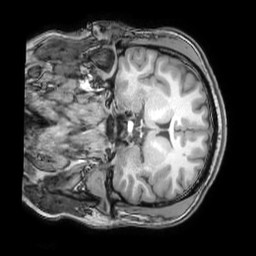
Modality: T1w
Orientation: coronal
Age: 24
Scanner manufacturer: philips
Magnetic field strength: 3 T
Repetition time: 0.007 s
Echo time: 0.003501 s